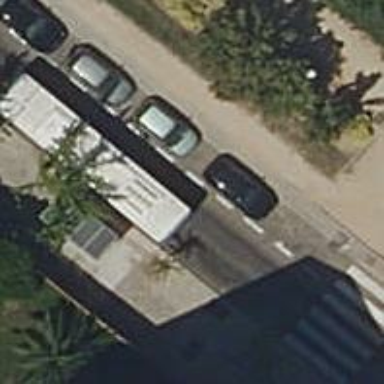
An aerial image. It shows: Public transport stop position.